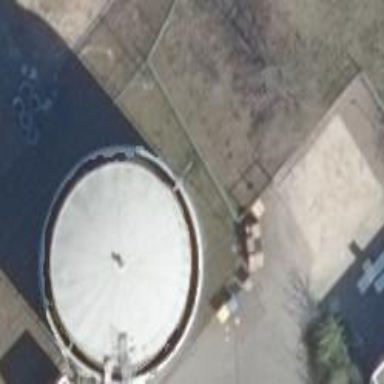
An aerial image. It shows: Building with storage tank.